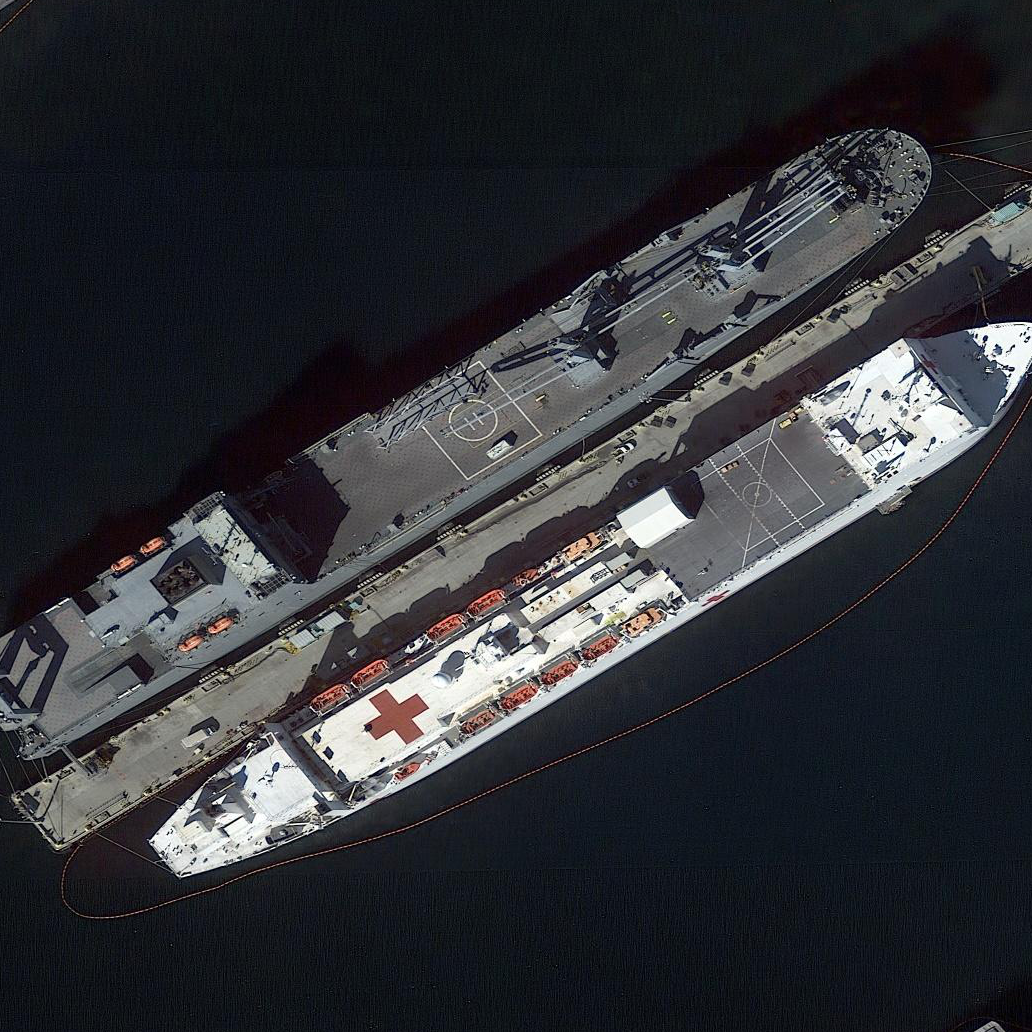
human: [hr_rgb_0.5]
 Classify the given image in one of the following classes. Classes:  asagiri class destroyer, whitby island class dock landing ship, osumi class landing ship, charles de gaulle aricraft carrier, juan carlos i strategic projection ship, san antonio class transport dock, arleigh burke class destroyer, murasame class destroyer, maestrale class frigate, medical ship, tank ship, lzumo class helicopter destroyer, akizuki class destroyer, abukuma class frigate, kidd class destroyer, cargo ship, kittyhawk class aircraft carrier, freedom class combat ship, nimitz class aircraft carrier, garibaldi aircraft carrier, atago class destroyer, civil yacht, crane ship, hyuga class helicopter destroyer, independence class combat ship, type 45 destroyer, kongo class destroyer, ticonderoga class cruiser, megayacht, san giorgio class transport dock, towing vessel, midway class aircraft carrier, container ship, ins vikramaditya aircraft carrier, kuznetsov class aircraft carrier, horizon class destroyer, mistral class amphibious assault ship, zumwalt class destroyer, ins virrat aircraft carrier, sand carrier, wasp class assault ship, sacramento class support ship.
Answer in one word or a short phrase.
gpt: Medical ship